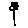
Label: flower